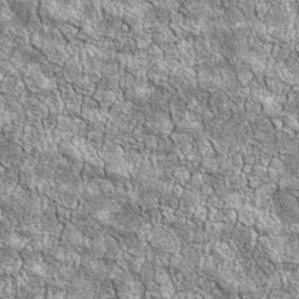
Label: non_frost